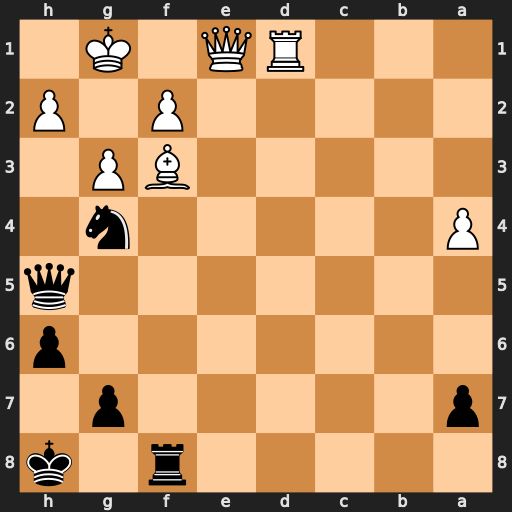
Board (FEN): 5r1k/p5p1/7p/7q/P5n1/5BP1/5P1P/3RQ1K1
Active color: b
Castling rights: -
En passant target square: -
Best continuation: Rxf3 Rd8+ Kh7